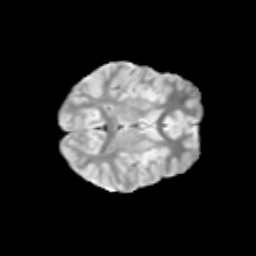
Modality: T2w
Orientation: axial
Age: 11
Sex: female
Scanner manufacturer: siemens
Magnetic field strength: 3 T
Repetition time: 3.8 s
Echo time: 0.07 s